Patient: sex M, age 57
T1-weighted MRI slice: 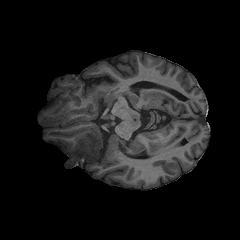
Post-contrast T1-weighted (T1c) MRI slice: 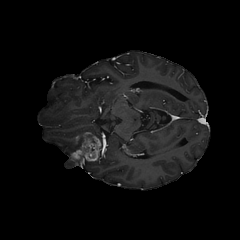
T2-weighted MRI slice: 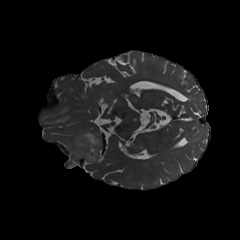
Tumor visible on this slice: yes
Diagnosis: Glioblastoma, IDH-wildtype
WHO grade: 4